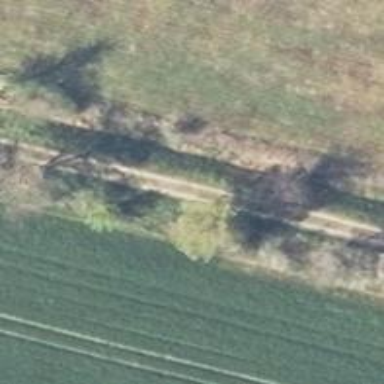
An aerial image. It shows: Track with grass surface categorized as grade4 tracktype.